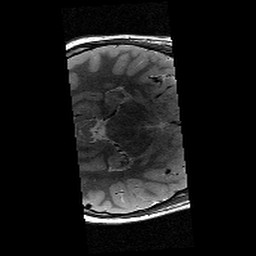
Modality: T2w
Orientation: axial
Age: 12
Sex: male
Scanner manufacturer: siemens
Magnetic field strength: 3 T
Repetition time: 9.23 s
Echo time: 0.067 s